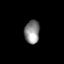
Tissue: prostate
Cell type: T cells
Senescence score: 0.771
Nuclear area (px): 343
Mean DAPI intensity: 138.886